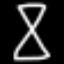
Label: hourglass